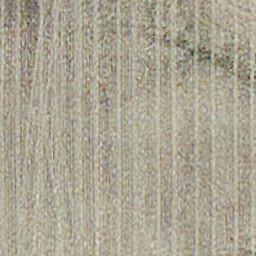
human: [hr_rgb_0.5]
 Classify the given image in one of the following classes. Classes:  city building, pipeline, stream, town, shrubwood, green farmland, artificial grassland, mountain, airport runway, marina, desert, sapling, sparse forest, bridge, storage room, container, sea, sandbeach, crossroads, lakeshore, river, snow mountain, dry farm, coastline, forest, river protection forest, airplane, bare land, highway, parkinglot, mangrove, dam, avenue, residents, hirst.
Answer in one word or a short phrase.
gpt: dry farm